Interaction volume radius: 10 \u00c5
Interaction volume height: 15 \u00c5
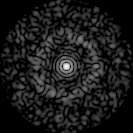
Disorder parameter: 0.8284